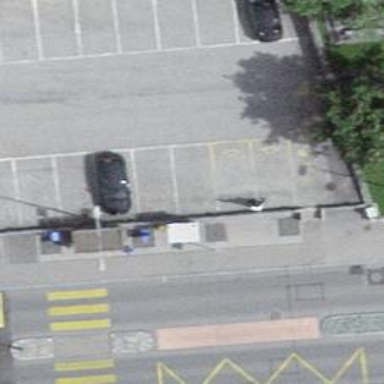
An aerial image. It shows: Post box is visible.